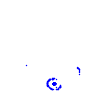
Particle: proton